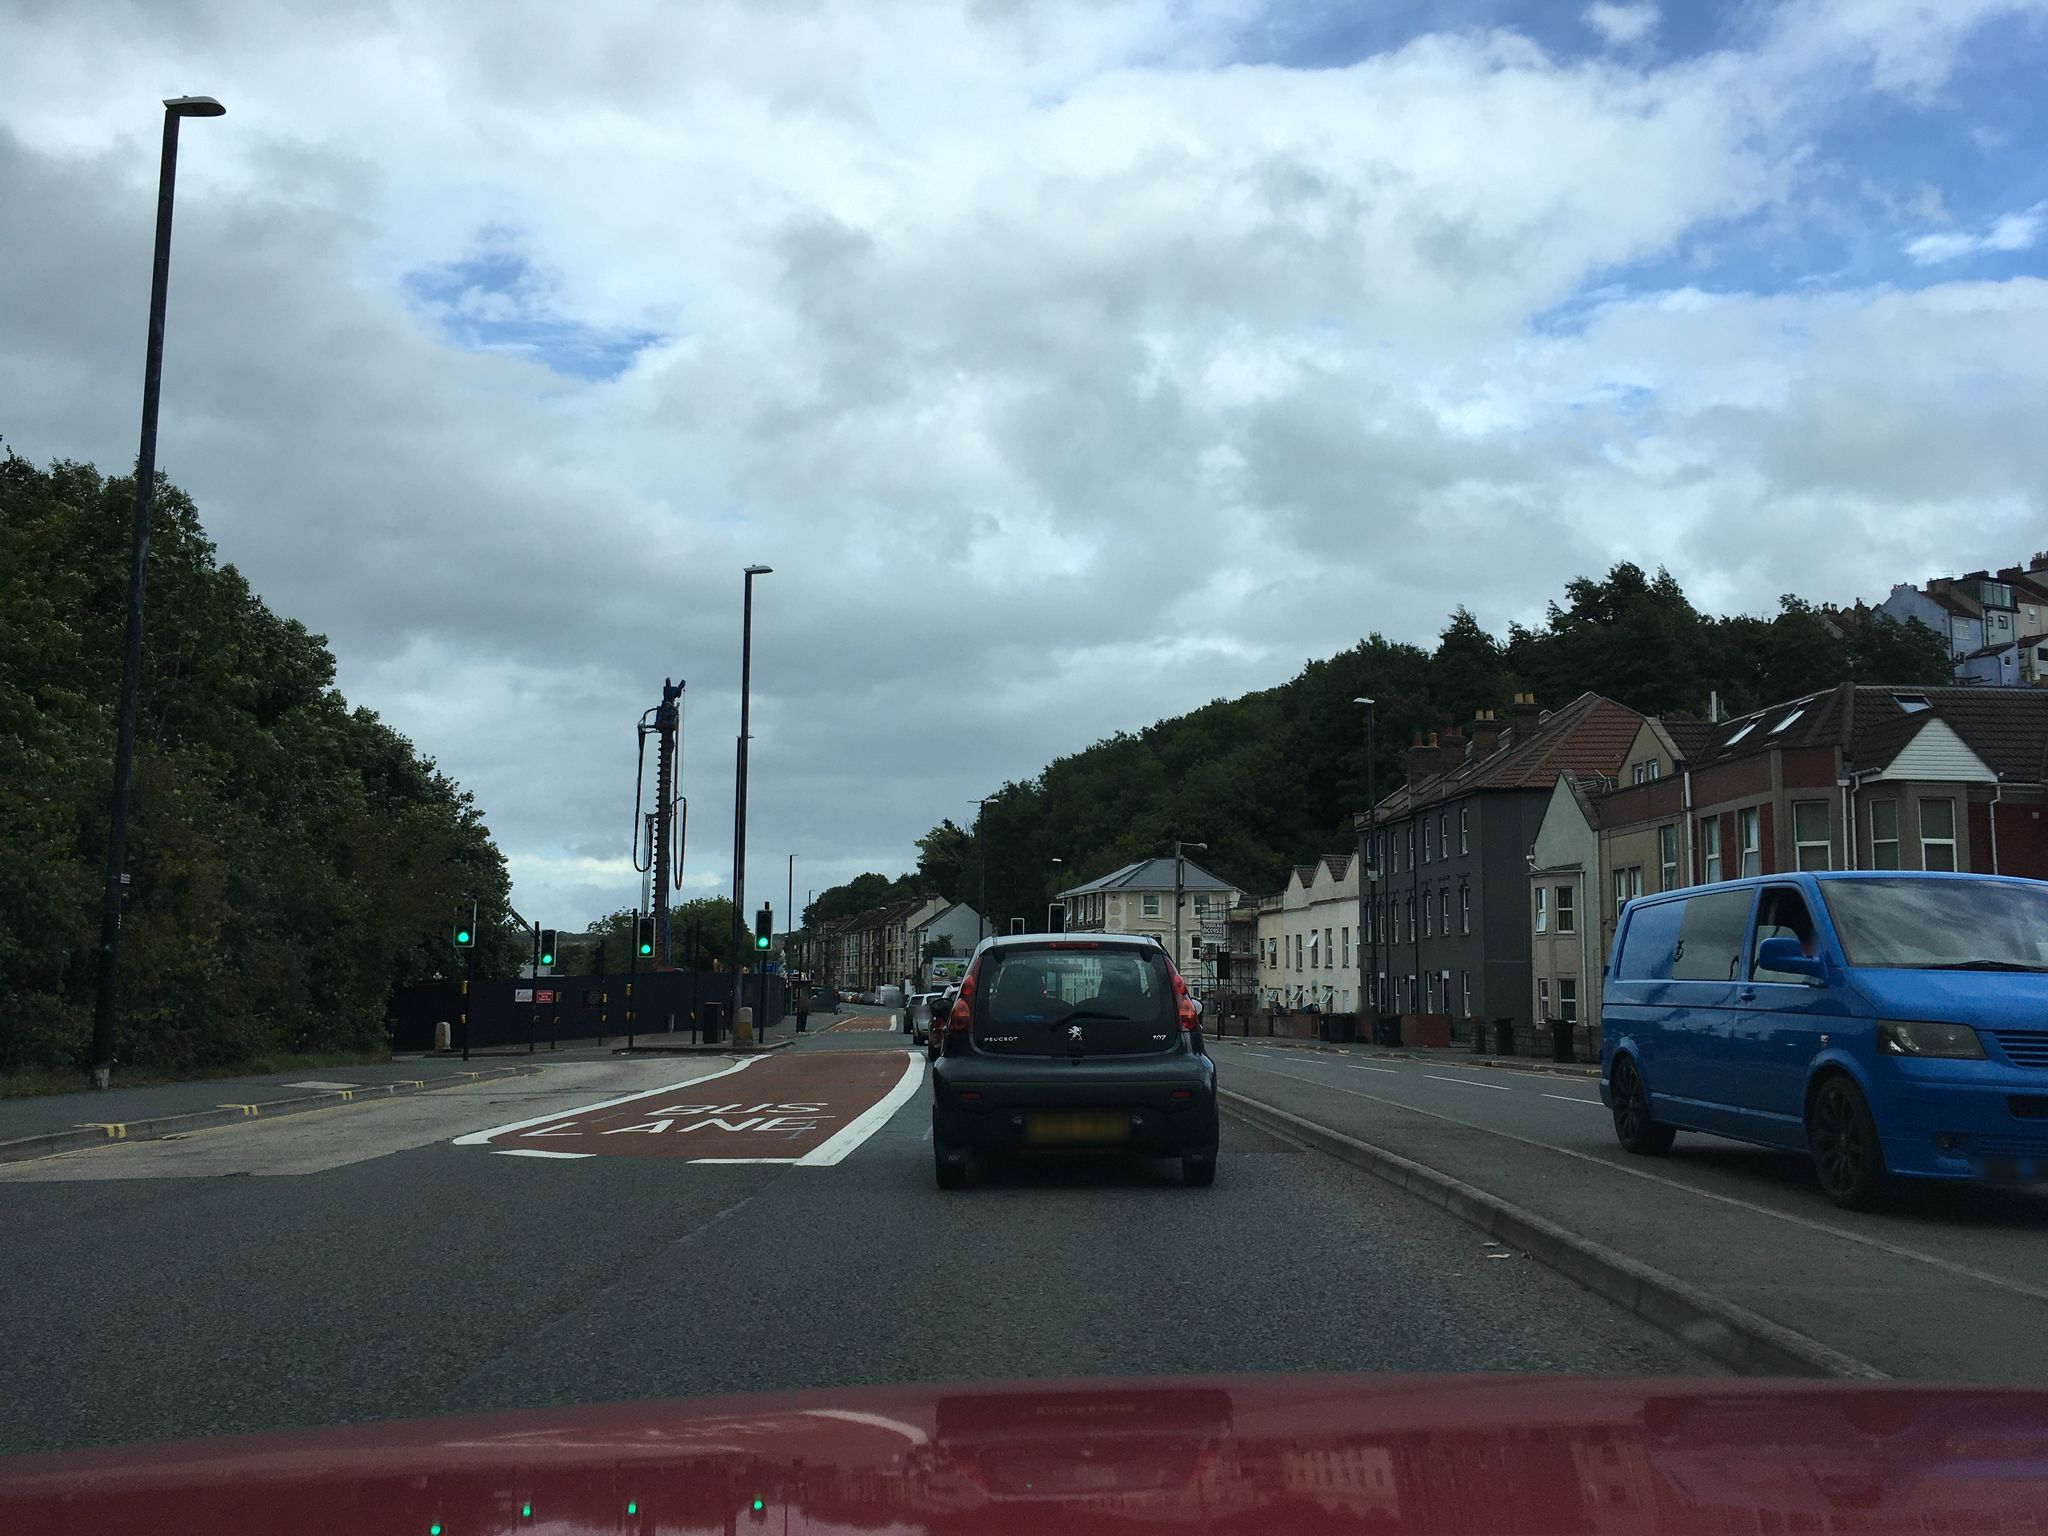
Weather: cloudy
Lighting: day
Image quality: good
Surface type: driving surface
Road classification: trunk, tertiary
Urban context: urban centre
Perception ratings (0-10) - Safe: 3.19, Lively: 7.26, Beautiful: 8.05, Boring: 1.54, Depressing: 4.62, Wealthy: 5.45